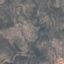
Land use / land cover: HerbaceousVegetation